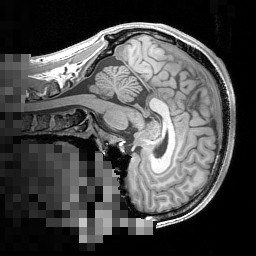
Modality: T1w
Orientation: sagittal
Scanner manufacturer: siemens
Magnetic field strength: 3 T
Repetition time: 1.5 s
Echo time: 0.00291 s